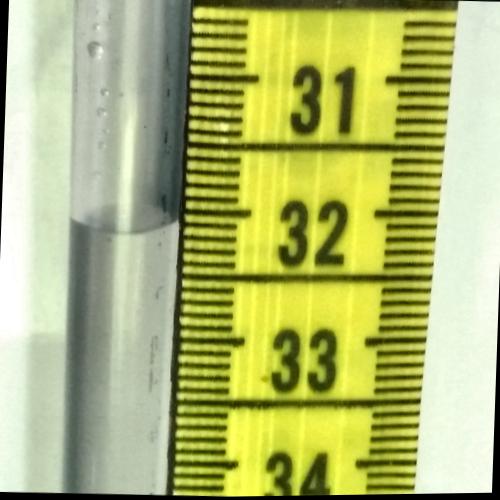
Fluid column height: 32.1 cm